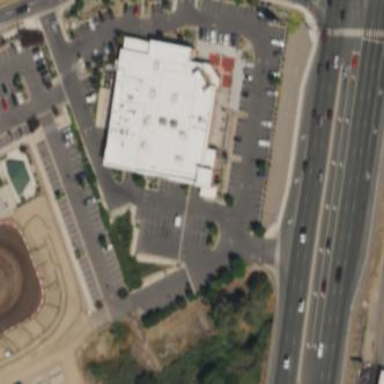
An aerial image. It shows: Commercial building that houses casino.